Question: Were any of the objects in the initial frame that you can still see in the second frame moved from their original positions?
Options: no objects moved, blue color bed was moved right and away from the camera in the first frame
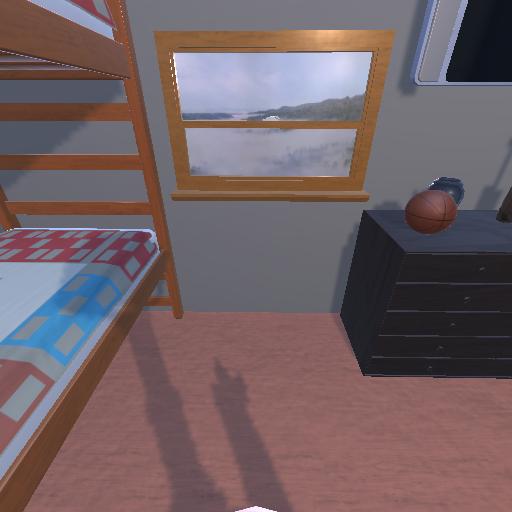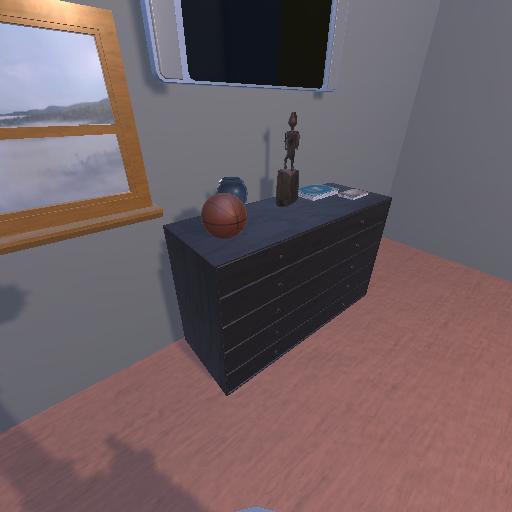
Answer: no objects moved